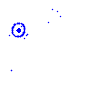
Particle: electron